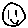
Label: smiley face